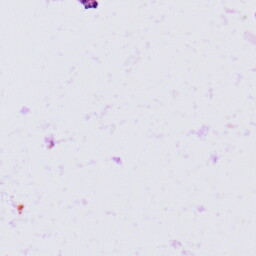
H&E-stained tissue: Skin